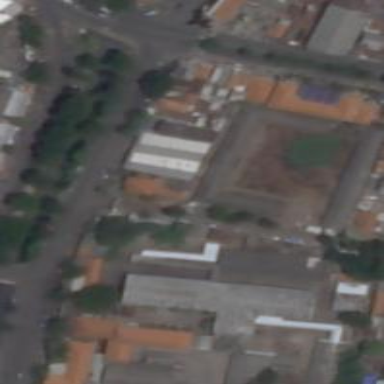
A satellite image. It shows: Government office.